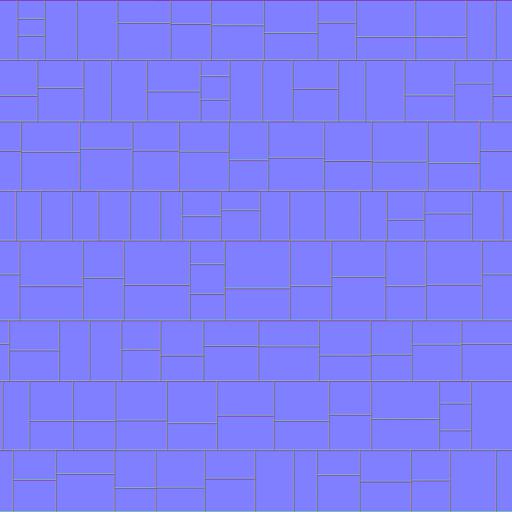
decoration design metal plates